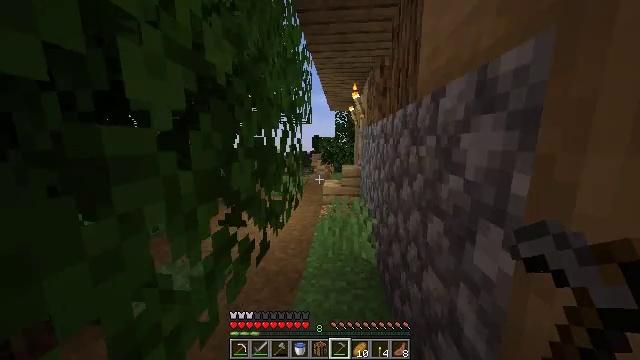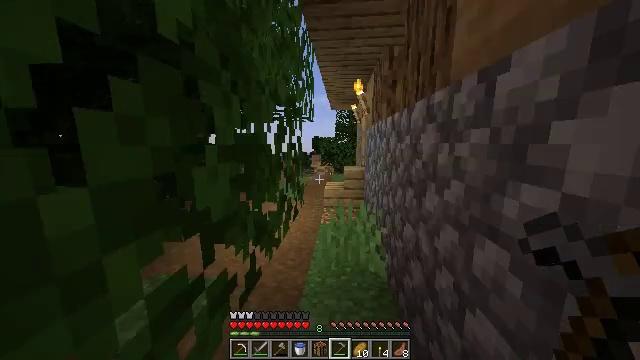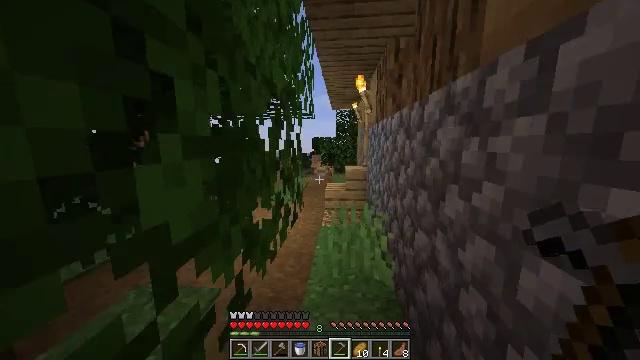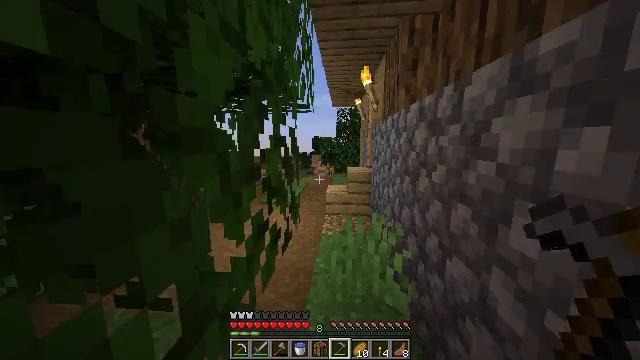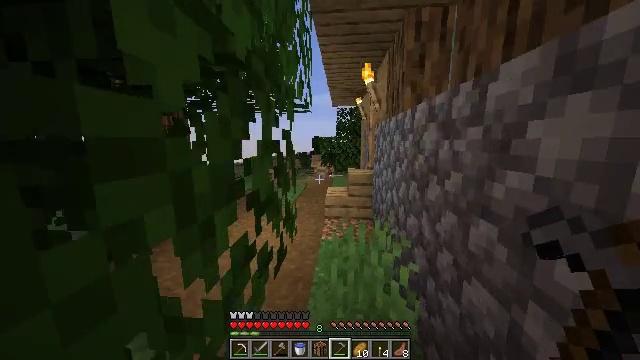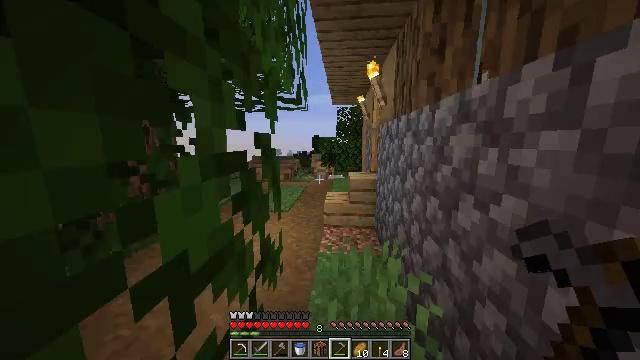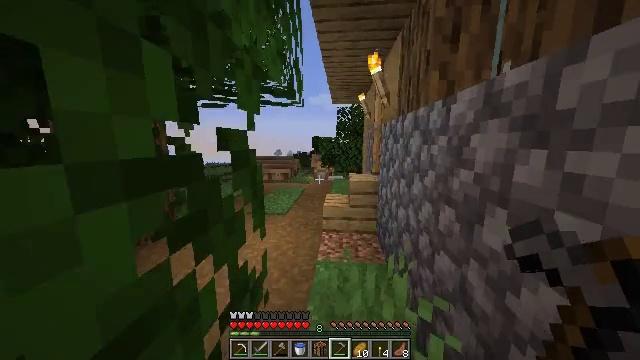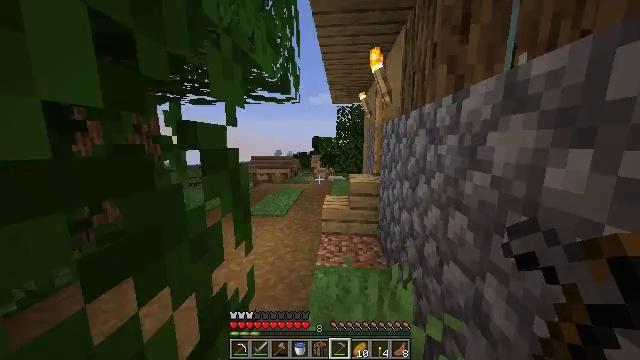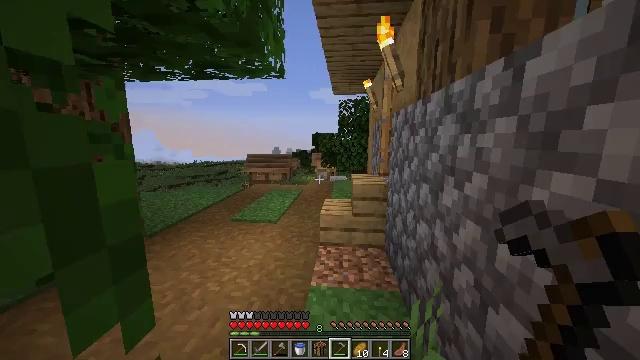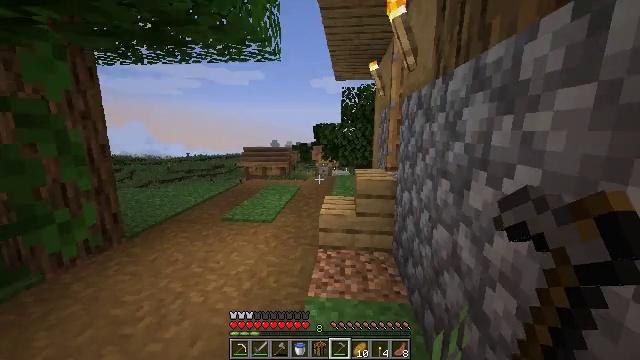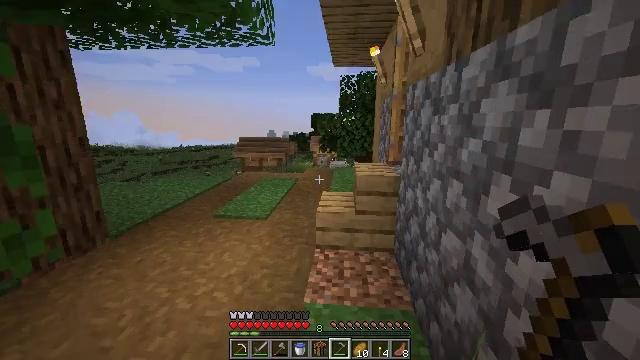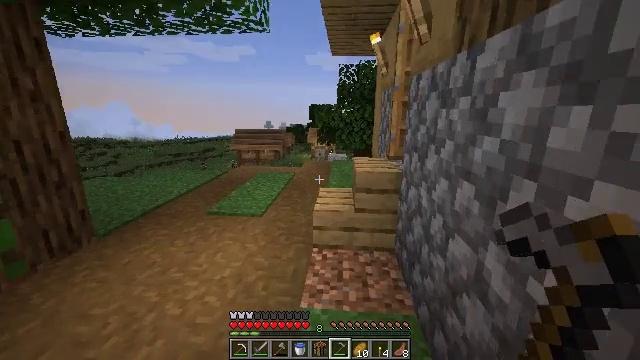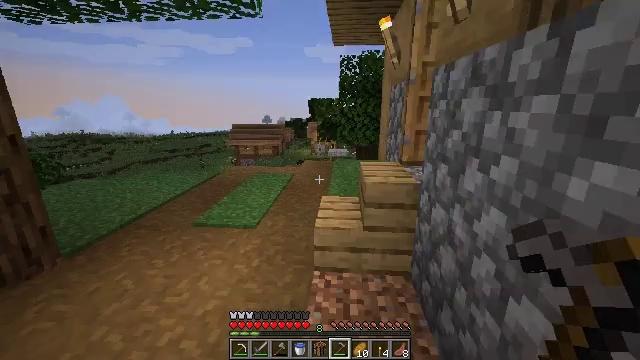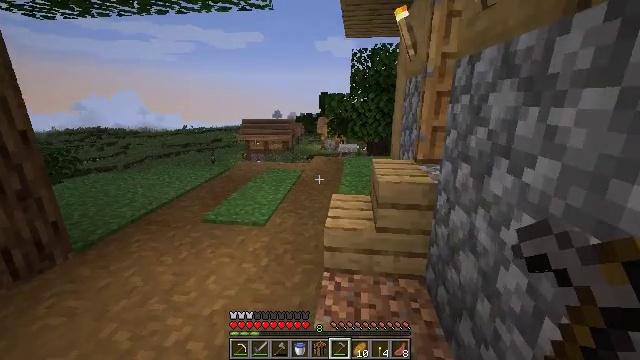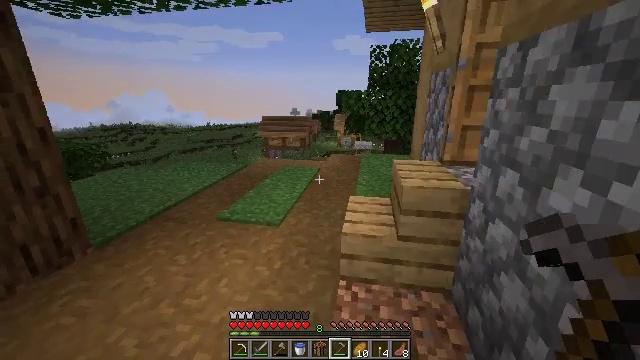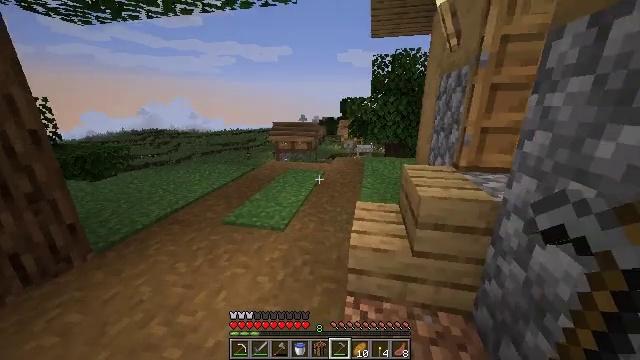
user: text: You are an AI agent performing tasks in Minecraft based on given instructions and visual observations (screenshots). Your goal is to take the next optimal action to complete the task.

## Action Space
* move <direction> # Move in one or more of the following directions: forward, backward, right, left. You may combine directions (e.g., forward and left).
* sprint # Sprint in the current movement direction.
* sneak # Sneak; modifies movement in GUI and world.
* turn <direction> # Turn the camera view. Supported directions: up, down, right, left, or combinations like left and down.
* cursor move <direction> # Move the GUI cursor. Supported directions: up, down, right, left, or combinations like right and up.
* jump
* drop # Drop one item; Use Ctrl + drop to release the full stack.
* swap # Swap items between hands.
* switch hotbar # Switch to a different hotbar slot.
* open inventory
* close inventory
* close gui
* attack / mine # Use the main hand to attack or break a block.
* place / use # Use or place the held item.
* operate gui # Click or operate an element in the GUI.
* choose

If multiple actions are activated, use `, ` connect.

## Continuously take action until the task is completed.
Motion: motion action
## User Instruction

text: Craft wheat using appropriate materials.
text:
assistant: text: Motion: move forward, sprint
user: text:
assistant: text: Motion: move forward, sprint
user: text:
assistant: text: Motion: move forward, sprint
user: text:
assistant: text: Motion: move forward, sprint
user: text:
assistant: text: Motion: move forward, sprint
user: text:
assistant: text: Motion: move forward, sprint
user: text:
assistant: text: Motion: move forward, sprint
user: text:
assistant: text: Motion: move forward, sprint
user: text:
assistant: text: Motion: move forward, sprint, turn down
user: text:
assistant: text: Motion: move forward, sprint, turn down
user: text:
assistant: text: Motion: move forward, sprint, turn down
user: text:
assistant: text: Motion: move forward, sprint
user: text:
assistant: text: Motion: move forward, sprint, turn left and down
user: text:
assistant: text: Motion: move forward, sprint, turn left and down
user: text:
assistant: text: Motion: move forward, sprint, turn left
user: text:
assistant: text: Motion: move forward, sprint
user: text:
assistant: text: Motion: move forward, sprint
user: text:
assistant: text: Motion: move forward, sprint
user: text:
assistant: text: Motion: move forward, sprint
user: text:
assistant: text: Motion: move forward, sprint
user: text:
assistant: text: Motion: move forward, sprint
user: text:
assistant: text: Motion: move forward, sprint
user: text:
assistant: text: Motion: move forward, sprint
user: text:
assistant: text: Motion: move forward, sprint
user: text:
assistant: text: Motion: move forward, sprint
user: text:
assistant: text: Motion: move forward, sprint
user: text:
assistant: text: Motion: move forward, sprint
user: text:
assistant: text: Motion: move forward, sprint
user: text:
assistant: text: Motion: move forward, sprint
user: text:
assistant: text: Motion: move forward, sprint